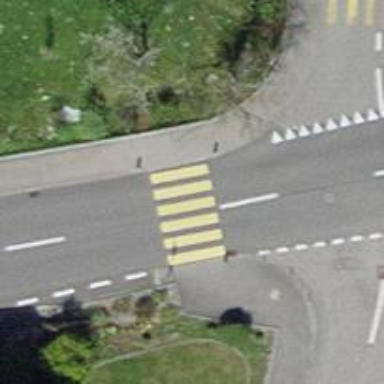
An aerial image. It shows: Zebra crossing on the road.